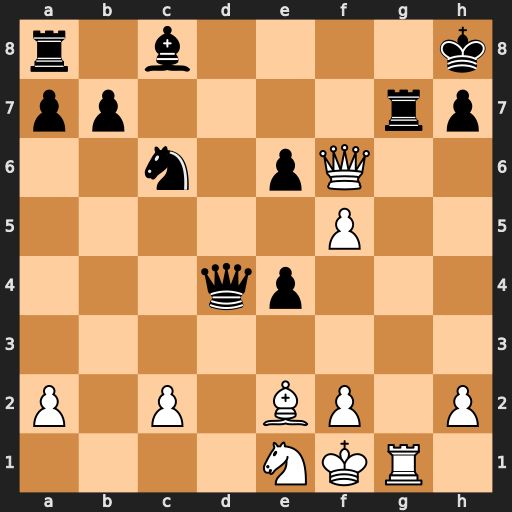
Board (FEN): r1b4k/pp4rp/2n1pQ2/5P2/3qp3/8/P1P1BP1P/4NKR1
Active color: w
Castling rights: -
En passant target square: -
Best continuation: Qf8+ Rg8 Qxg8#